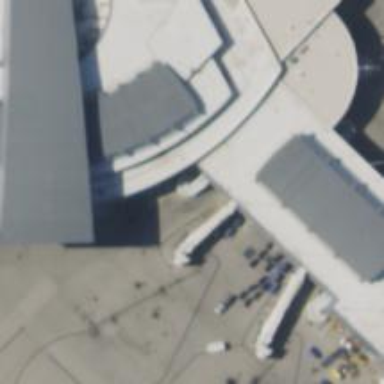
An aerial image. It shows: Airport gate.